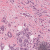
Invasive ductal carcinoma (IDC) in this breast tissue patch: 1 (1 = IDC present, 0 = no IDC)